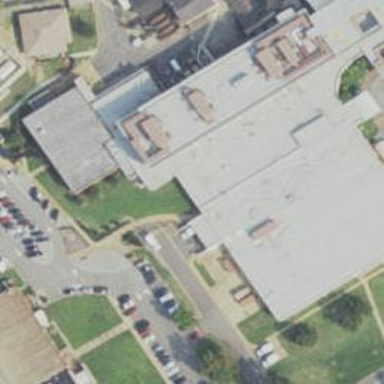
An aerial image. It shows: Entrance designated for emergency ward.